Question: I tried to consume a wcf data service reference I made earlier. everything was in order until I tried to load the data in a datagrid in the client, but it only load the column header. no data being loaded, although the database are filled with data.
there are no error was being thrown by visual studio.
Here are the codes and the screenshot on what's going on
'''
namespace AccountingApplication.Views.Invoices
{
public partial class InvoicePages : Page
{
InventoryEntities SalesOrderHeaderContext = new InventoryEntities(new Uri("http://localhost:9090/EntityDataServices/EntityDataServices.svc/"));
DataServiceCollection<SalesOrderHeader> SalesOrderCollection = new DataServiceCollection<SalesOrderHeader>();
public InvoicePages()
{
InitializeComponent();
LoadSalesOrderHeader();
}
private void LoadSalesOrderHeader()
{
SalesOrderCollection.LoadCompleted += new EventHandler<LoadCompletedEventArgs>(SalesOrderCollection_loadCompleted);
var soQuery = from salesOrder in SalesOrderHeaderContext.SalesOrderHeaders
select salesOrder;
SalesOrderCollection.LoadAsync(soQuery );
}
private void SalesOrderCollection_loadCompleted(object sender, LoadCompletedEventArgs e)
{
SalesOrderHeaderRadGridView.ItemsSource = SalesOrderCollection.ToList();
testDG.ItemsSource = SalesOrderCollection;
}
}
}
'''

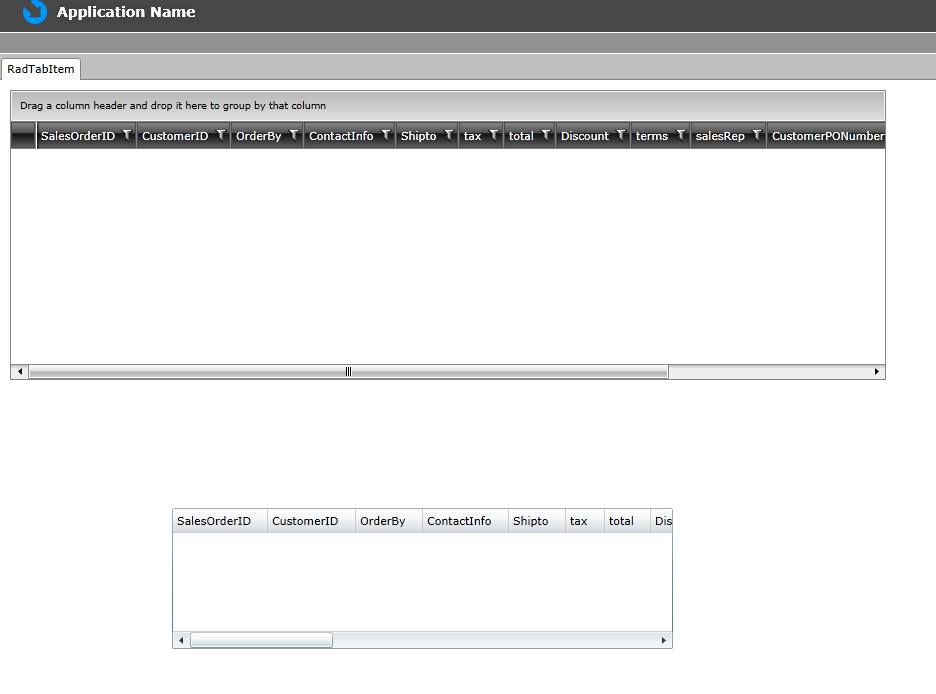
Answer: ok apparently almost all tutorial on the internet use these lines as clientaccesspolicy.xml put in like this
'''
<?xml version="1.0" encoding="utf-8"?>
<access-policy>
<cross-domain-access>
<policy>
<allow-from http-request-headers="SOAPAction">
<domain uri="*"/>
</allow-from>
<grant-to>
<resource path="/" include-subpaths="true"/>
</grant-to>
</policy>
</cross-domain-access>
</access-policy>
'''
this line cause a major issue on this line since silverlight 4
'''
<allow-from http-request-headers="SOAPAction">
'''
we have to change the http-request-headers="*"> in order to make the web service works.